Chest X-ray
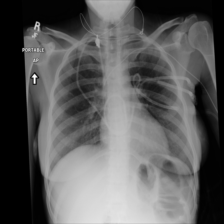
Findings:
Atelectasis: negative
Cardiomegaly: negative
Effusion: negative
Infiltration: negative
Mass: negative
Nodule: negative
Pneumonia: negative
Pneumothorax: negative
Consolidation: negative
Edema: negative
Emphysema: negative
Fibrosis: negative
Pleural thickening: negative
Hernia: negative